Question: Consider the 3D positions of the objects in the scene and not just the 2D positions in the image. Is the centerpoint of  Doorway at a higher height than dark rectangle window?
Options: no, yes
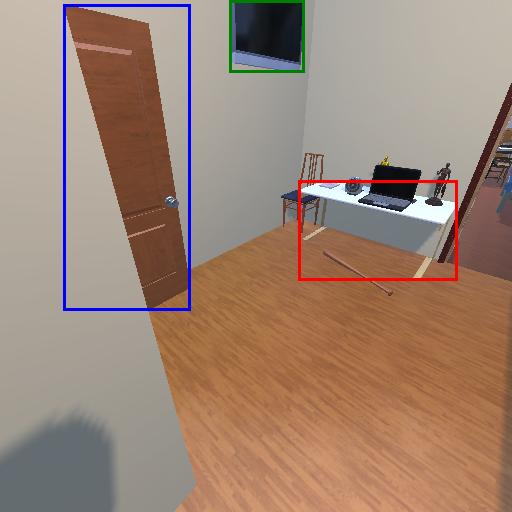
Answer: no